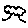
Label: tree